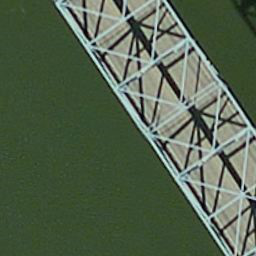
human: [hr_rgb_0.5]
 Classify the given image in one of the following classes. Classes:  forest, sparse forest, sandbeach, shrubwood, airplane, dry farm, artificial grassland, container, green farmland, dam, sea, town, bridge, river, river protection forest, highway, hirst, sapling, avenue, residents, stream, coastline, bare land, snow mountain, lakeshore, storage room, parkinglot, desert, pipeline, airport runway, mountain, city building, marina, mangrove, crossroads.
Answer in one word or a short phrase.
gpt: bridge